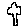
Label: tree